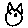
Label: cat